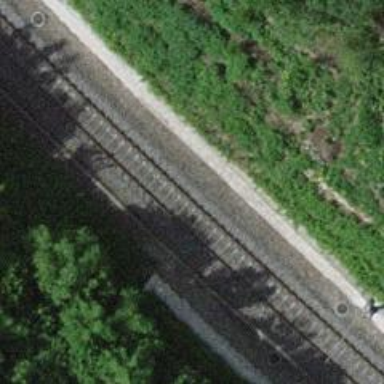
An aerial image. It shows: Railway with electrified contact lines.